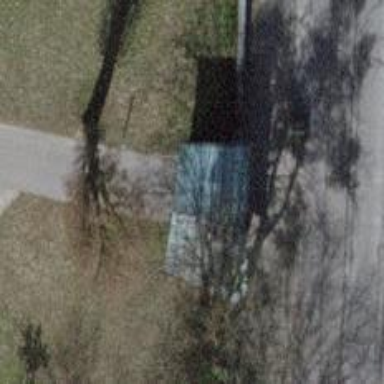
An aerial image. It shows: Gate.